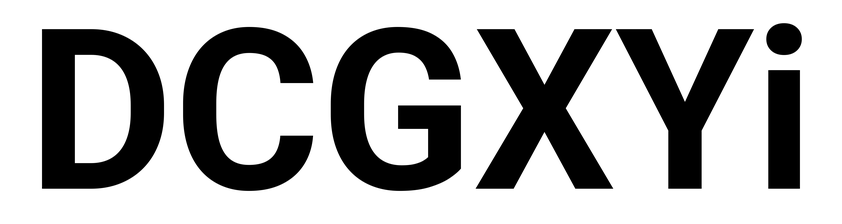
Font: Roboto_Bold